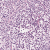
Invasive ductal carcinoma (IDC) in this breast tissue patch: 1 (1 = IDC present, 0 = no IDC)